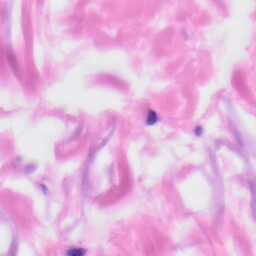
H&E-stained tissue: Skin